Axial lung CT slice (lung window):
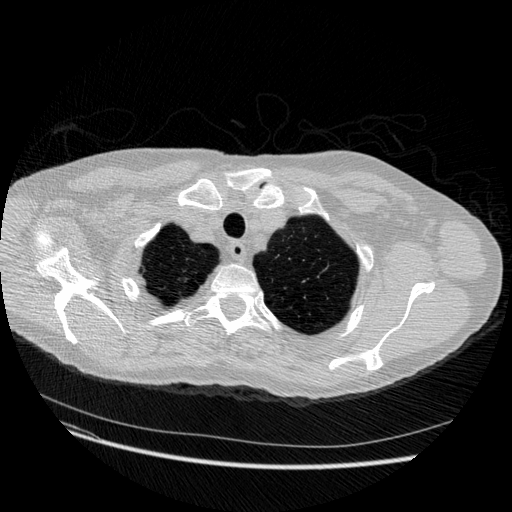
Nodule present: no